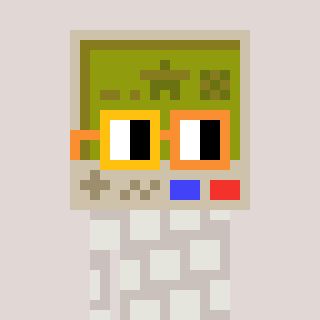
a pixel art character with square yellow and orange glasses, a gameboy-shaped head and a foggrey-colored body on a warm background